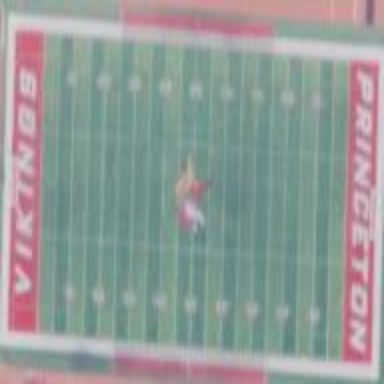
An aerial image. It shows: Pitch for American football.